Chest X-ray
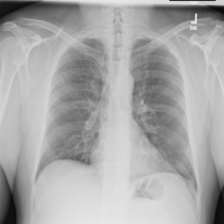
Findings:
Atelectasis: negative
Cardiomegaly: negative
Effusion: negative
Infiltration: negative
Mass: negative
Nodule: negative
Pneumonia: negative
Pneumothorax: negative
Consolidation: negative
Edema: negative
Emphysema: negative
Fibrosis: negative
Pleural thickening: negative
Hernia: negative